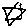
Label: star